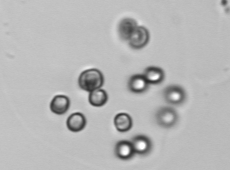
Label: Phaeocystis